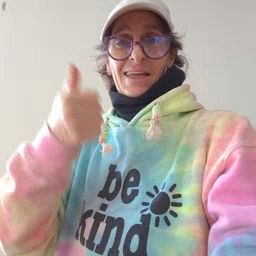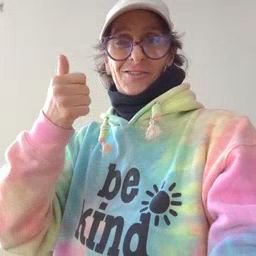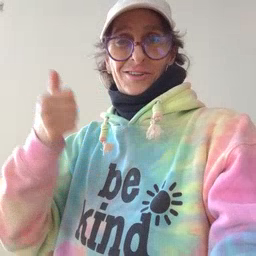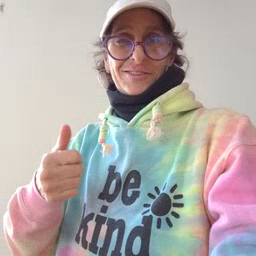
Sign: every